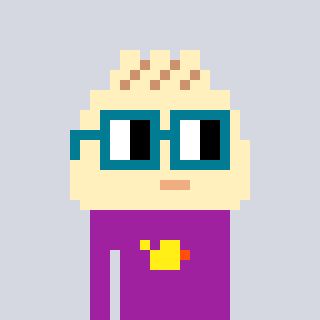
a pixel art character with square dark green glasses, a porkbao-shaped head and a magenta-colored body on a cool background